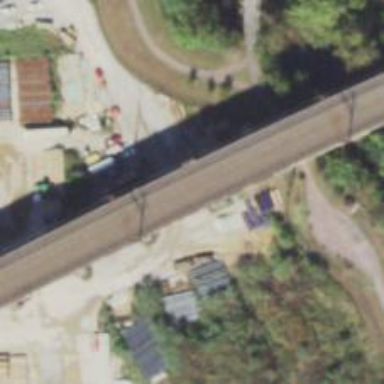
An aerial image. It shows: Abandoned railroad bridge.